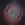
Verkehrszeichen: Geschwindigkeit70
Umgebung: Outdoor, Nature
Tageszeit: Midday
Wetter: Clear
Licht: Natural
Jahreszeit: NotSpecified
Kontrast: HighContrast